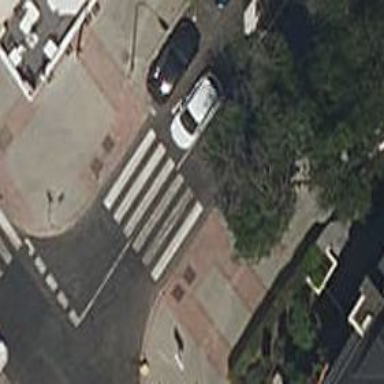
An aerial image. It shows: Zebra crossing for pedestrians.